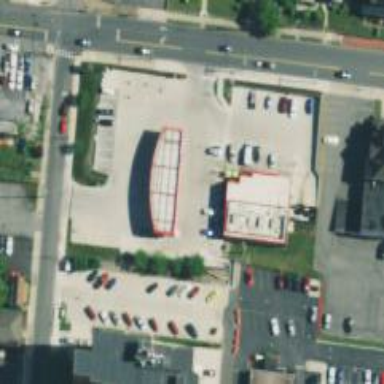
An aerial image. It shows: Convenience shop.